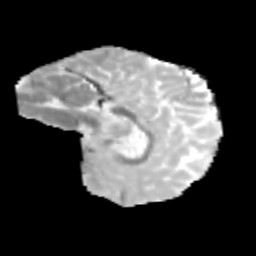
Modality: MD
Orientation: sagittal
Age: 12
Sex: male
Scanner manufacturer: siemens
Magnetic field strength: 3 T
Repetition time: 3.8 s
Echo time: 0.07 s